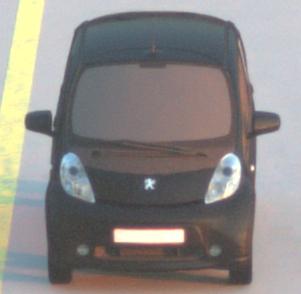
Make: Peugeot
Model: iOn
Detailed model: iOn
Model produced from: 2010/12
Model produced until: 2013/02
Doors: 5
Color: black
Road condition: dry road
Daytime: sunrise or sunset
Contrast: medium contrast